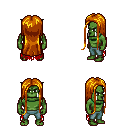
a pixel art fantasy rpg character, male body template, orc, green skin, red tattered cape, teal pants, dark blonde extra-long hairstyle, four views (front, back, left, right), 2x2 character sprite sheet, small pixel art, hard edges, no anti-aliasing